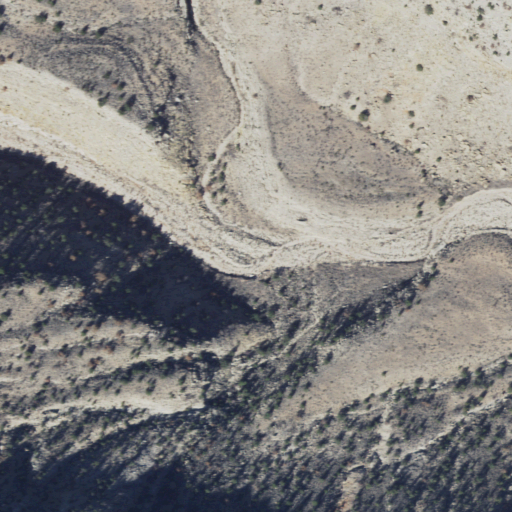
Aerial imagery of valley in Arizona named North Fork Rock Canyon containing only shrub